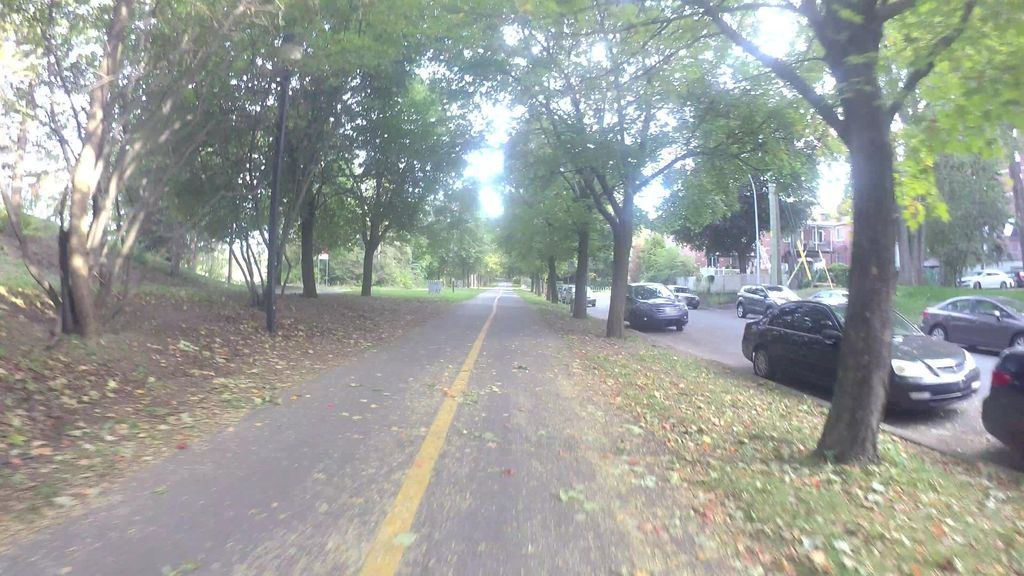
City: montreal